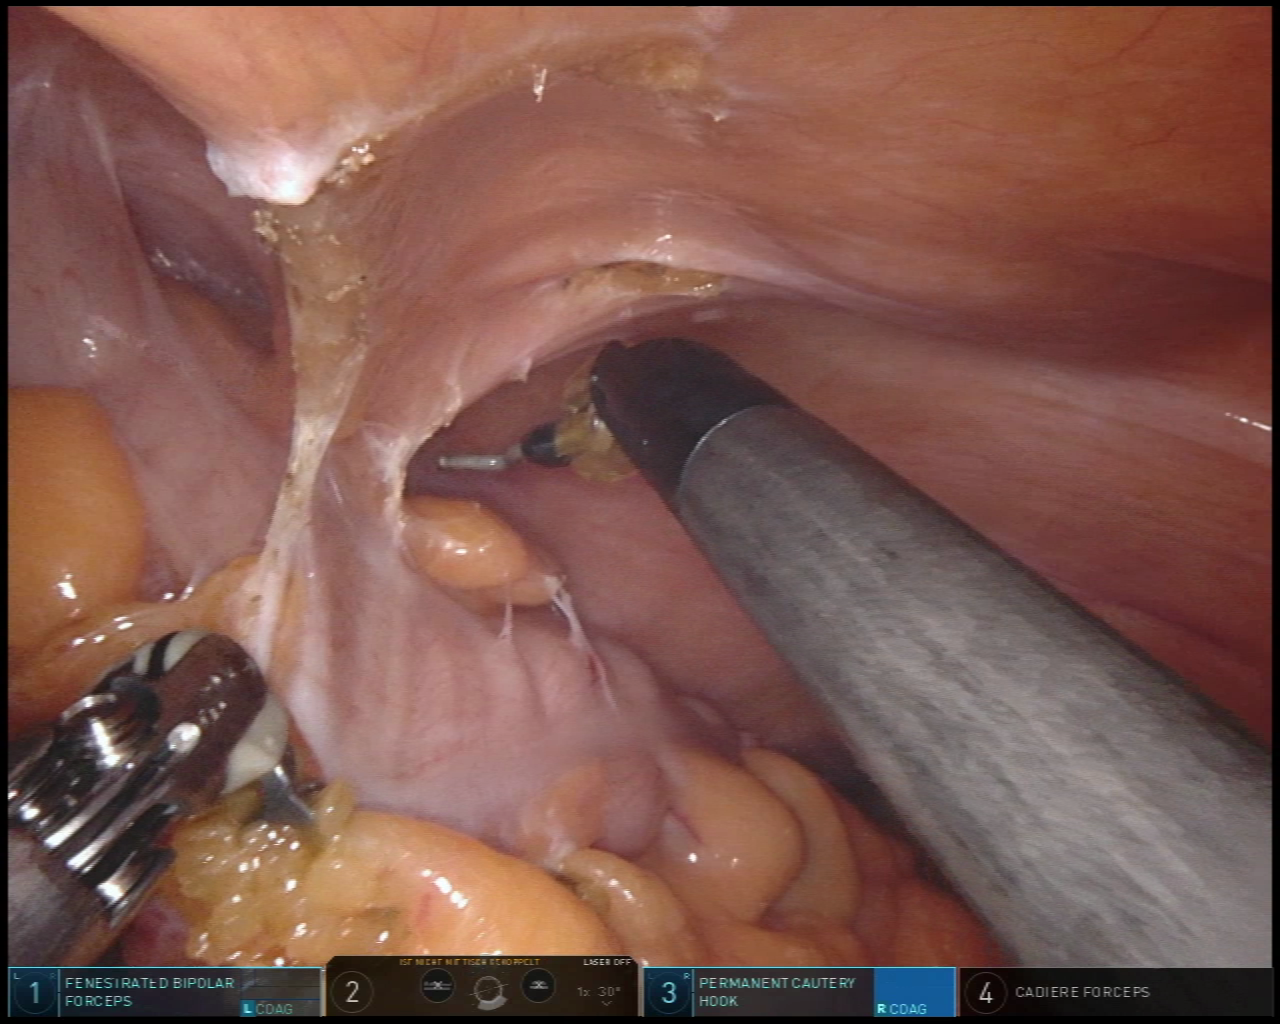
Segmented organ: colon
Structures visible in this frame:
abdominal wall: yes
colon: yes
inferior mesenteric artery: no
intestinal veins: no
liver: no
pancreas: no
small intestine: no
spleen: no
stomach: no
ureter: no
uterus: no
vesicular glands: no